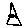
Label: triangle